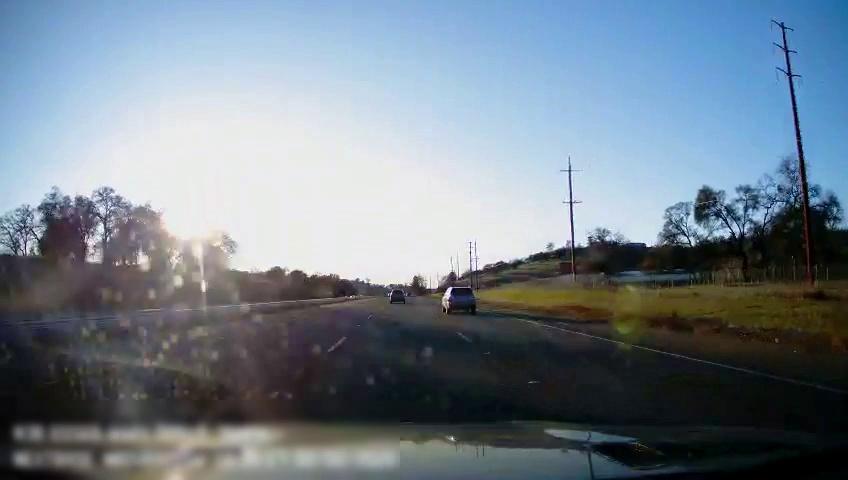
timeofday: Day
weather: Sunny
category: Drivable Space
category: Drivable Space
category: Vehicles | Car
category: Vehicles | Car
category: Lanes | Alternate Lane
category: Lanes | Current Lane
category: Lanes | Current Lane
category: Lanes | Alternate Lane